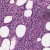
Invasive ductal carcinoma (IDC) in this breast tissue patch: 1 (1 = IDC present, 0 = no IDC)